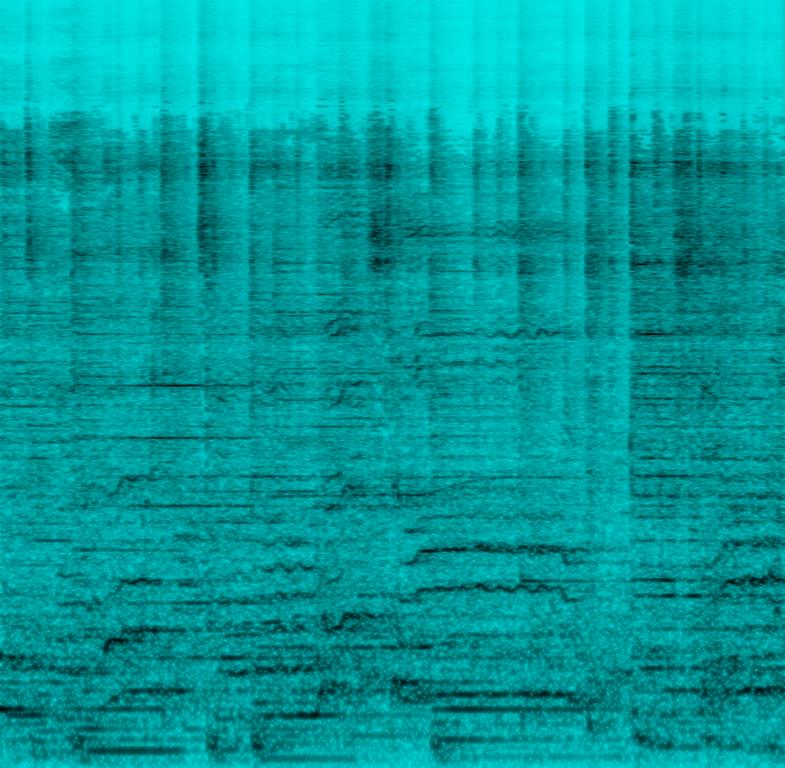
A female singer sings this beautiful love song with backup singers in vocal harmony. The song is medium tempo with a steady drumming rhythm, percussive bass line, autoharp accompaniment, guitar rhythm and keyboard accompaniment. The song has poor audio quality and makes an excellent wedding dance song.